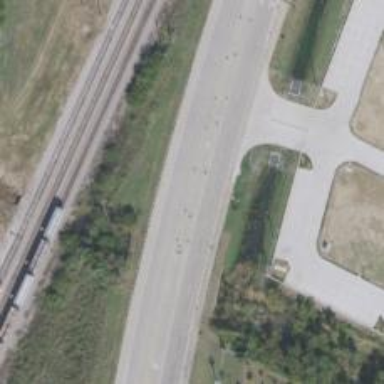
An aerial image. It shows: Primary highway.